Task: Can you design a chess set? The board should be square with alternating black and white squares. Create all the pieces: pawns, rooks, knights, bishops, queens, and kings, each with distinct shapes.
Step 2824:
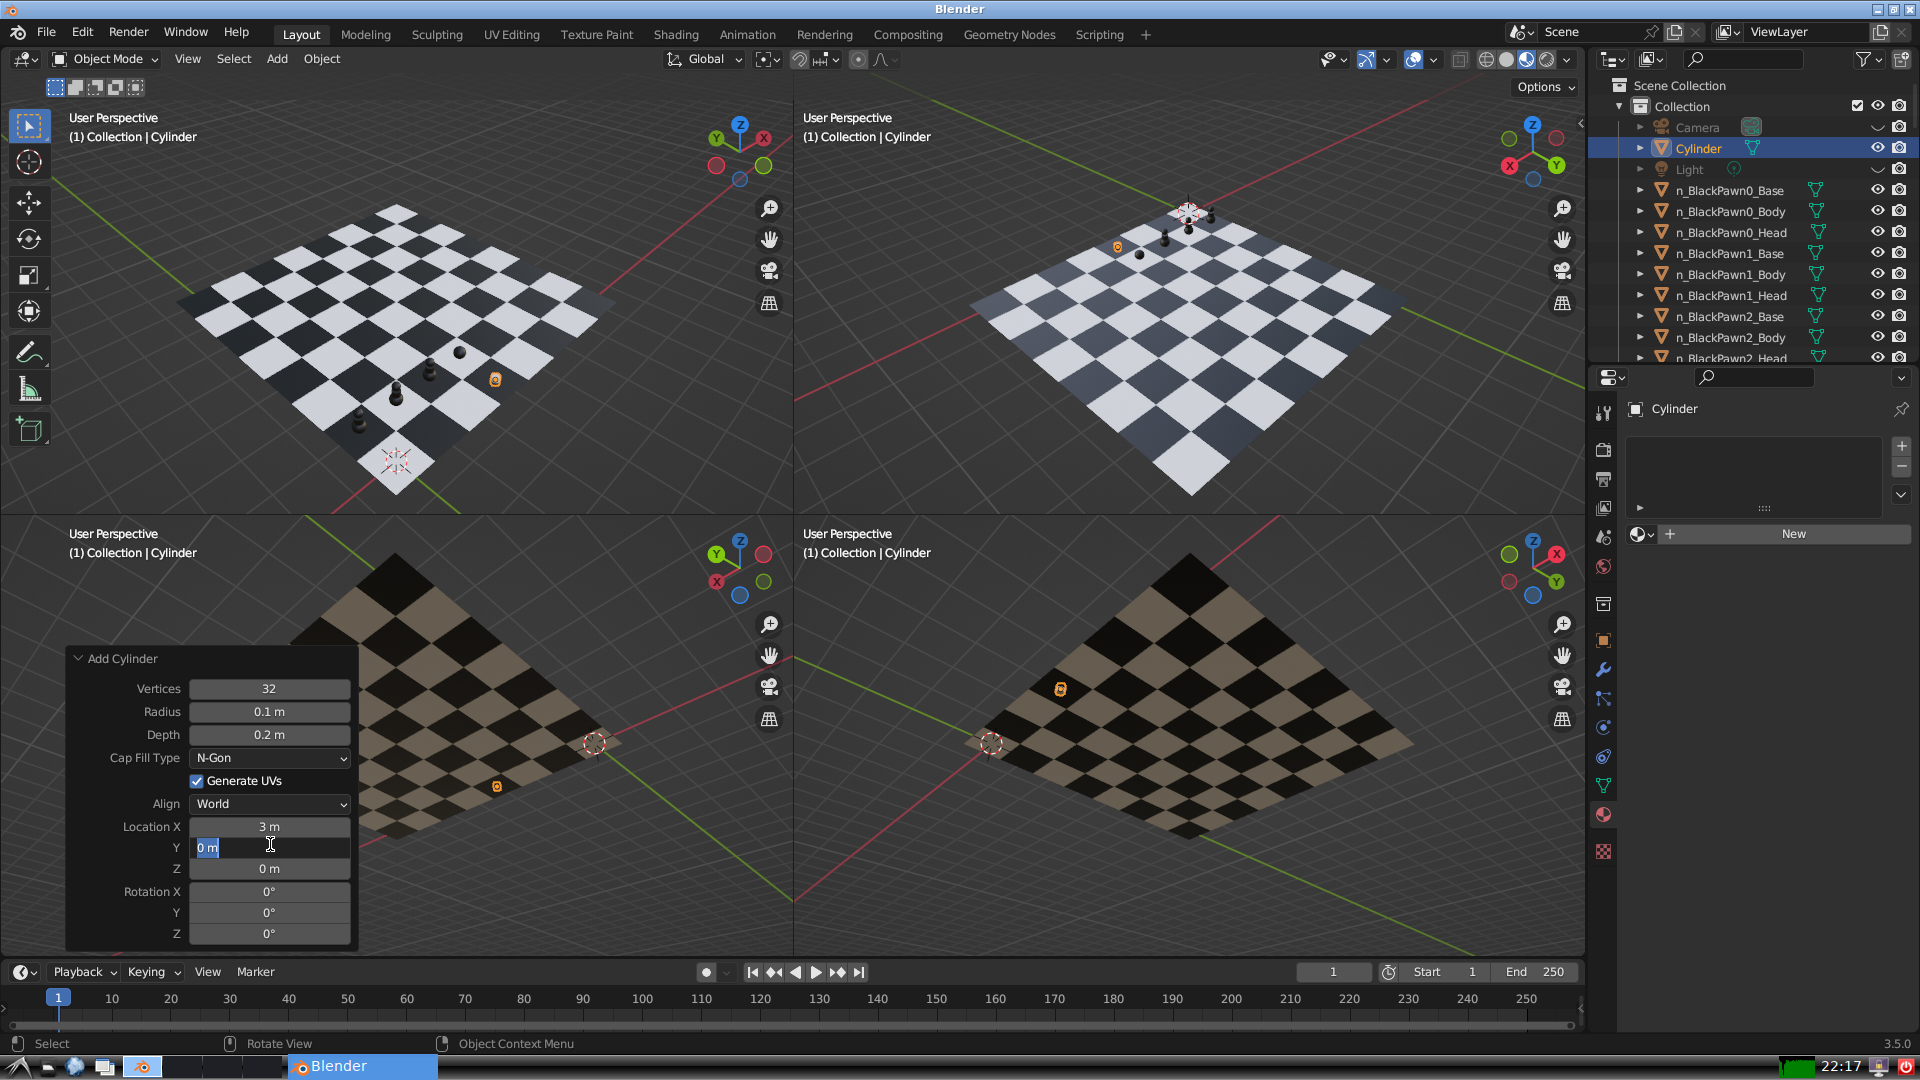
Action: input_text: 1.0